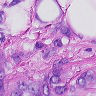
Metastatic tissue present: yes